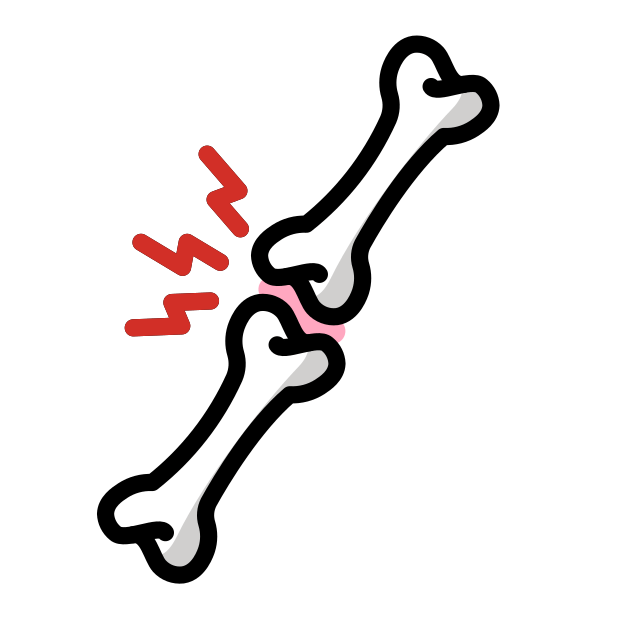
joint pain